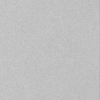
Label: dusty